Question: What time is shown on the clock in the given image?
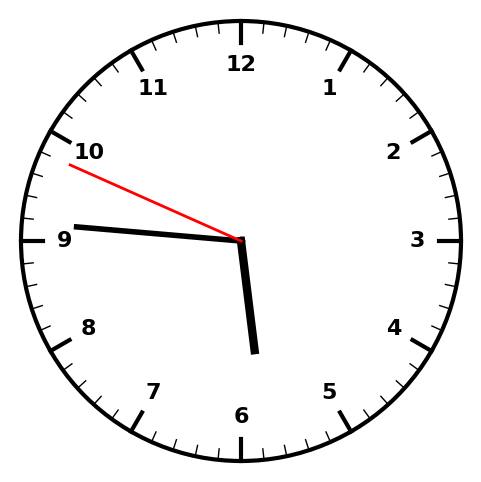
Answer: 05:45:49